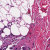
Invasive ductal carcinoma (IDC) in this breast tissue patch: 0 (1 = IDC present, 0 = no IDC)